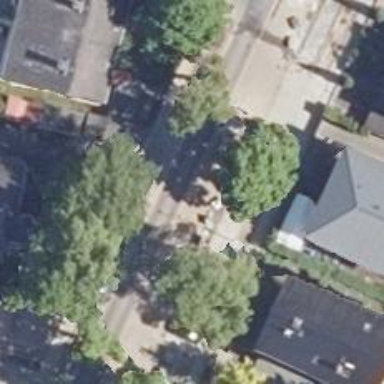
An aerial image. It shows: Living street.